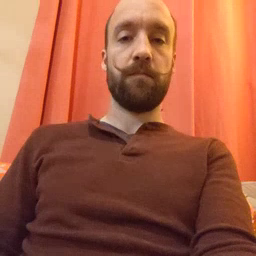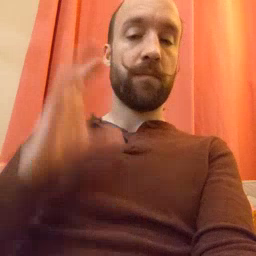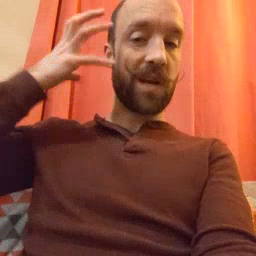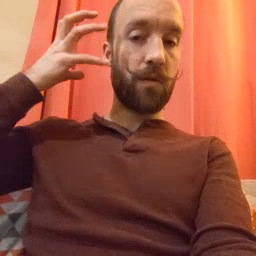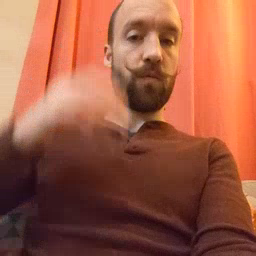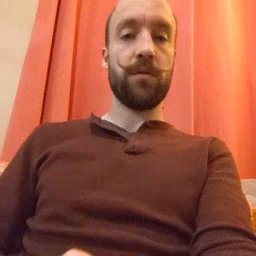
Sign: radio